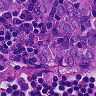
Metastatic tissue present: yes